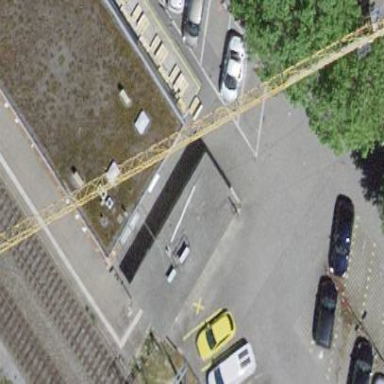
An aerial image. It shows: Warehouse with flat roof.